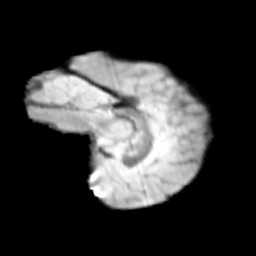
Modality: T2w
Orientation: sagittal
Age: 10
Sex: male
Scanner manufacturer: siemens
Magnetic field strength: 3 T
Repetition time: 3.8 s
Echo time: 0.07 s